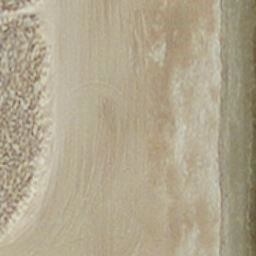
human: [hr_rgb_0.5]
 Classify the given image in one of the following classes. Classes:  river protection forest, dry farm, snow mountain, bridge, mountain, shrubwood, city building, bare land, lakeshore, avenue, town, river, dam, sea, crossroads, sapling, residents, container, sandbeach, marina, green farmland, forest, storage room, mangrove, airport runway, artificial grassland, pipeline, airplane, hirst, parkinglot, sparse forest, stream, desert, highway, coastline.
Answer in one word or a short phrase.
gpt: sandbeach